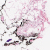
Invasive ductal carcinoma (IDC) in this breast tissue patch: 0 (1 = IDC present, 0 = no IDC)